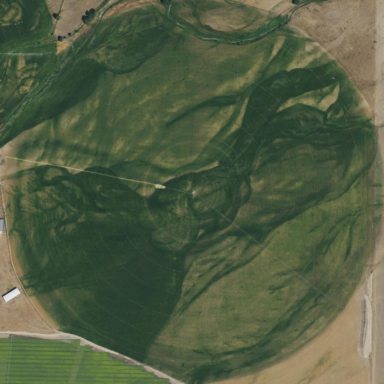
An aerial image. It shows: Farmland with pivot irrigation system.